Question: When i hover over the Gallery its displays the sub menu list next to each other but i wnat the sub 1 and 2 display below each other so its a dropdown. And how could i improve this code and is ther any cod that i dont need in it.
Here is the picture:

HTML:
'''
<div id="menu_wrapper">
<div id="menu">
<ul>
<li><a href="#" class="current">Home</a></li>
<li><a href="#" target="_parent">Gallery</a>
<ul>
<li><a href="#">Sub 1</a></li>
<li><a href="#">Sub 2</a></li>
</ul>
</li>
<li><a href="#" target="_parent">Plants</a></li>
<li><a href="#" target="_parent">News</a></li>
<li><a href="#" class="last">Contact</a></li>
</ul>
</div> <!-- end of menu -->
</div><!-- end of menu_wrapper -->
'''
CSS
'''
/*
CSS
*/
#menu_wrapper {
width: 100%;
height: 80px;
margin: 0 auto;
background: url(menu_bar.jpg) no-repeat center top;
}
#menu {
width: 900px;
height: 80px;
margin: 0 auto;
background: url(menu_bar.jpg) no-repeat center top;
}
#menu ul {
float: left;
margin: 0px;
padding: 30px 0 0 150px;
list-style: none;
}
#menu ul li {
padding: 0px;
margin: 0px;
display: inline;
}
#menu ul li a {
position: relative;
float: left;
display: block;
width: 115px;
height: 30px;
padding: 5px 0 0 0;
margin-right: 10px;
text-align: center;
font-size: 16px;
font-family: Georgia, "Times New Roman", Times, serif;
text-decoration: none;
color: #eee901;
font-weight: bold;
outline: none;
background: url(menu_item.png) no-repeat;
}
#menu li a:hover, #menu li .current {
color: #FFF;
}
#menu ul ul {
display:none;
position:absolute;
text-align:left;
float:left;
}
#nav ul ul li {
display:block;
}
#menu ul li:hover ul {
display:block;
}
#menu ul li:hover ul li{
style:none;
}
'''
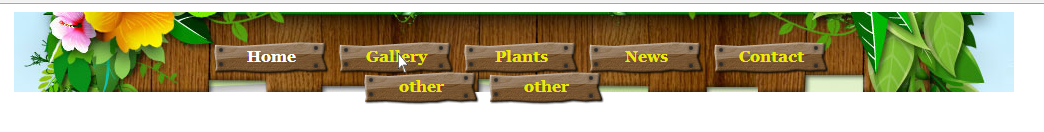
Answer: Your CSS to get the behaviour you're looking for is almost correct - it just seems that you've written the wrong id for one of your CSS selectors.
Where you have:
'''
#nav ul ul li {
display:block;
}
'''
You should have:
'''
#menu ul ul li {
display:block;
}
'''
This style overrides the 'display:inline' you set elsewhere in your CSS, and causes the submenu items to stack. Here's a <URL> to demonstrate. Hope this helps! Let me know if you have any questions.
(With regards to code improvements...well, you don't seem to need to specify 'float:left' on your '<ul>' elements. Although what you need and don't need can vary depending on the broader context of your website.)